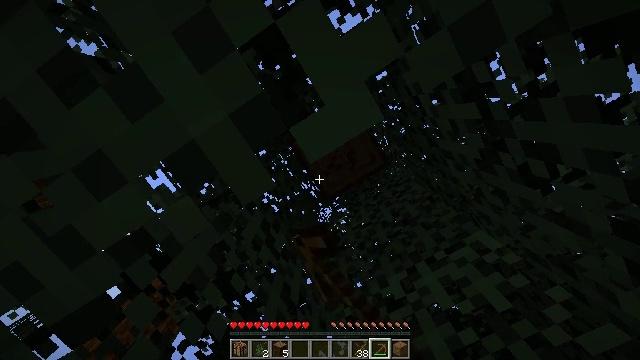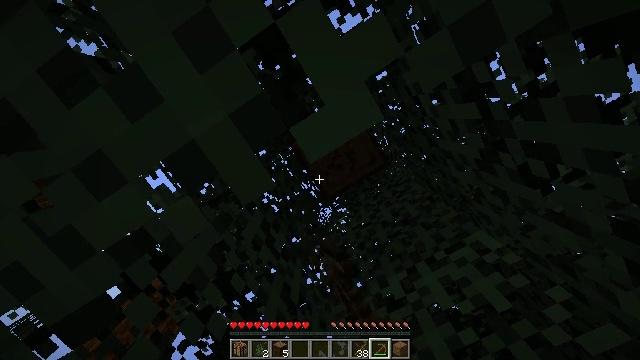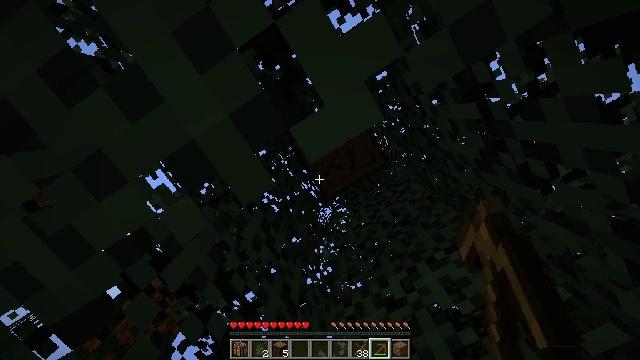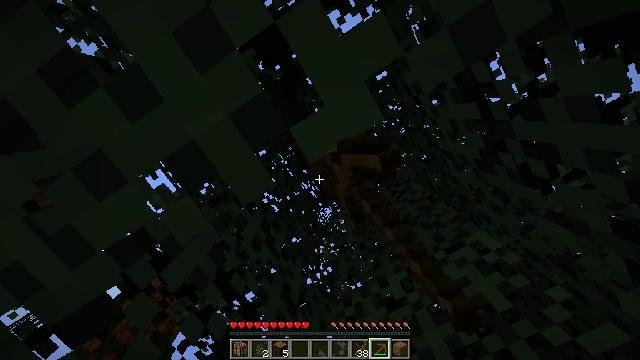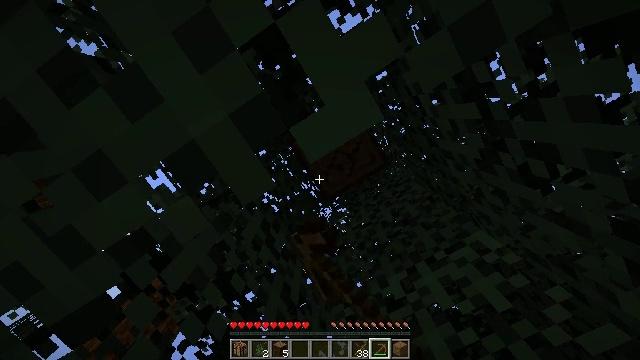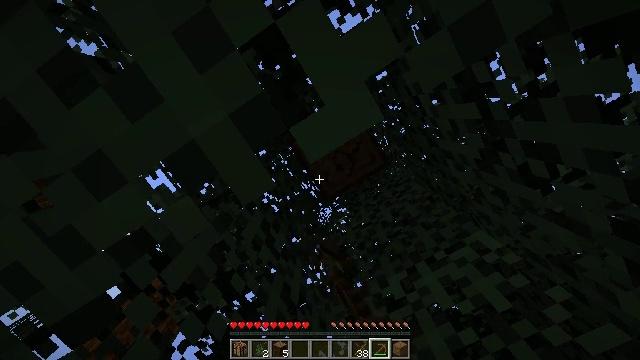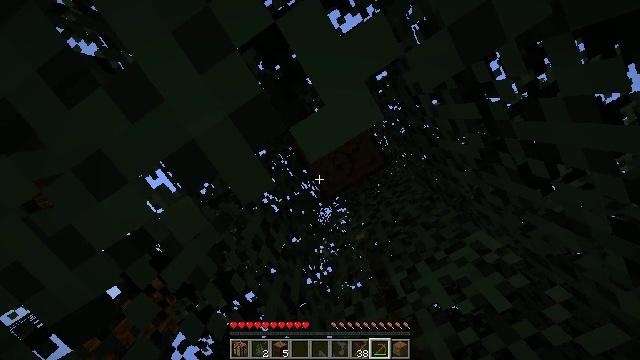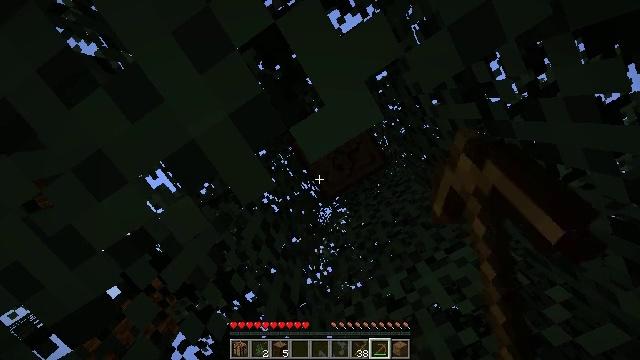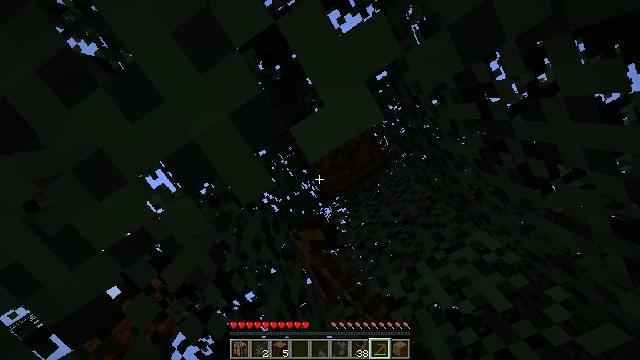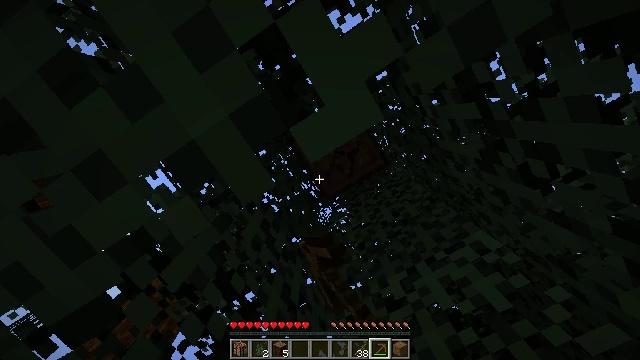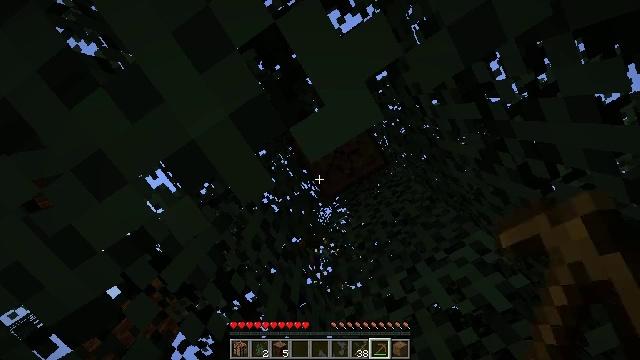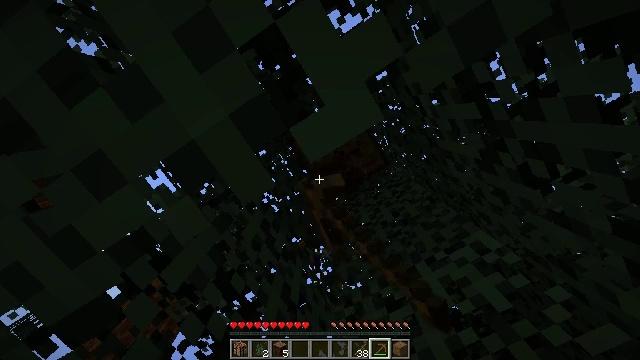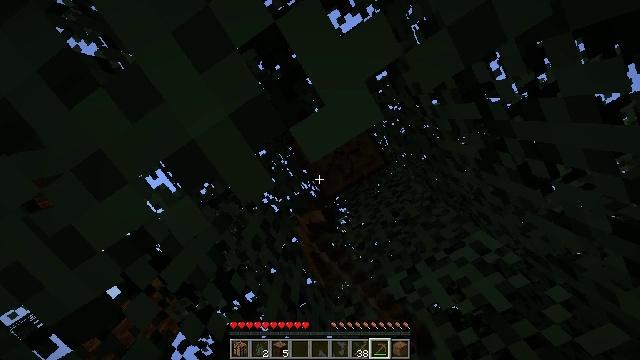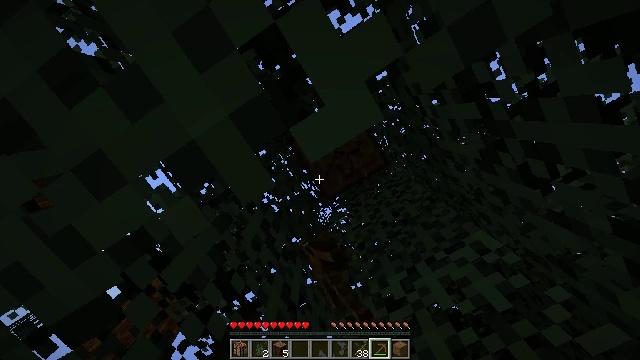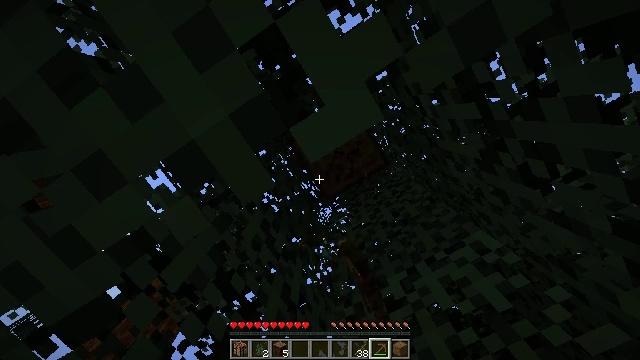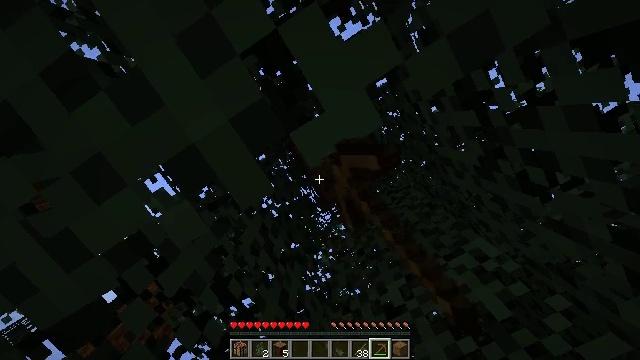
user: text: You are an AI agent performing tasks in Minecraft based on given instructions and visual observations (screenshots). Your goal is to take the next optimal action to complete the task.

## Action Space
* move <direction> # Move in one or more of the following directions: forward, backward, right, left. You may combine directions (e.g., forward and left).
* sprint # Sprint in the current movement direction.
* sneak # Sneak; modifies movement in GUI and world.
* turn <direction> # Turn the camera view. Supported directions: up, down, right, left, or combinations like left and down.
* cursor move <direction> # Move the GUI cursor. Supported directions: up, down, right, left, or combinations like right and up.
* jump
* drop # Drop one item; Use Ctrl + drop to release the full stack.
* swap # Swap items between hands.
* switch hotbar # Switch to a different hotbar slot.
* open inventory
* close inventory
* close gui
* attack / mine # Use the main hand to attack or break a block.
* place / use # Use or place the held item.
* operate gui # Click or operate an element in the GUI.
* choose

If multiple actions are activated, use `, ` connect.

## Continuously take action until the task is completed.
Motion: motion action
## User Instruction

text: Harvest the spruce log from a tree trunk.
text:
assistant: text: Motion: attack / mine
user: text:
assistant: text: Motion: attack / mine
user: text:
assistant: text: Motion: attack / mine
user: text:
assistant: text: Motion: attack / mine
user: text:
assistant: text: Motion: attack / mine
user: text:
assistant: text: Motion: attack / mine
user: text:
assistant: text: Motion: attack / mine
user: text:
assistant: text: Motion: attack / mine
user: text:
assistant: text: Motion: attack / mine
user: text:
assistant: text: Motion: attack / mine
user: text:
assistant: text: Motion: attack / mine
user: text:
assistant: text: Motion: attack / mine
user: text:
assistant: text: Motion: attack / mine
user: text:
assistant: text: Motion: attack / mine
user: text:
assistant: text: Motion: turn up, attack / mine
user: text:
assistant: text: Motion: turn up, attack / mine
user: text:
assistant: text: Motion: turn up, attack / mine
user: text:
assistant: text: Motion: attack / mine
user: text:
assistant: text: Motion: attack / mine
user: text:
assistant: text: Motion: attack / mine
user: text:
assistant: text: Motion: attack / mine
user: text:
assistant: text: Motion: attack / mine
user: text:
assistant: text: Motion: attack / mine
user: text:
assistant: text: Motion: attack / mine
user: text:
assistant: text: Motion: attack / mine
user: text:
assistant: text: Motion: attack / mine
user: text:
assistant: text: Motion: attack / mine
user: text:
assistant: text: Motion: attack / mine
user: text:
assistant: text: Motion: attack / mine
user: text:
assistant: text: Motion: attack / mine